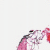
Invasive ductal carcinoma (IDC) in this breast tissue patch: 0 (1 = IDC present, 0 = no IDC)